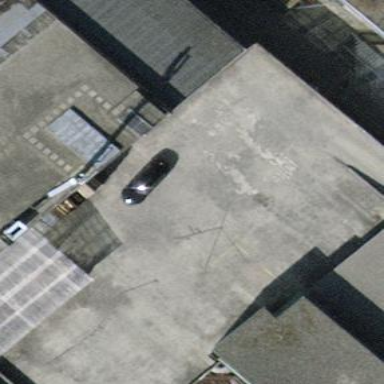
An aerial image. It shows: View of roof of building.